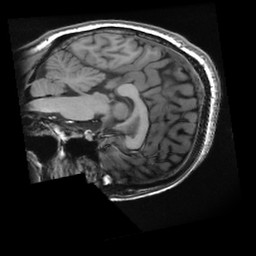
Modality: T1w
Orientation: sagittal
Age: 29
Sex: female
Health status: healthy
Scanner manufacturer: ge
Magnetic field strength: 3 T
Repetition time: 0.00832 s
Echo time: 0.003108 s